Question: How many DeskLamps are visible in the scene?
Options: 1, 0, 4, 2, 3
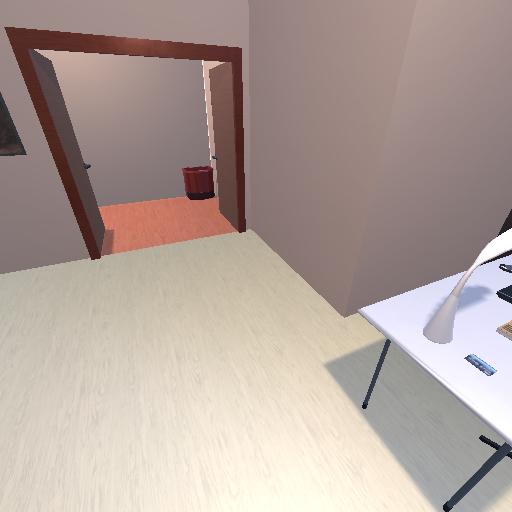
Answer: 1